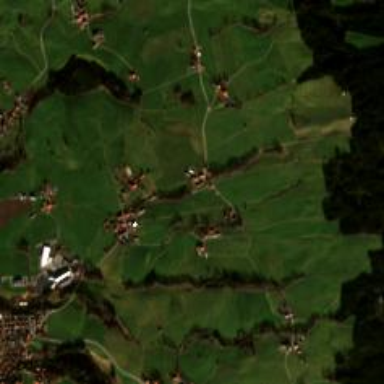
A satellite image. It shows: Small hamlet.